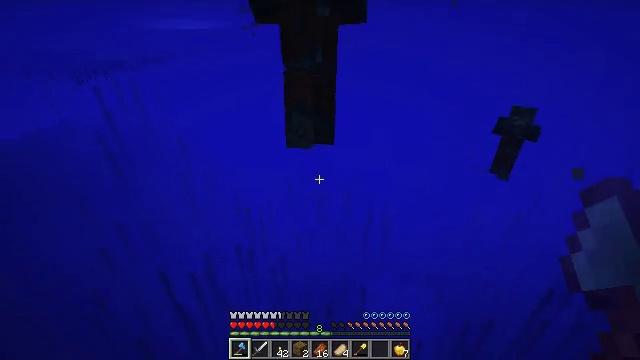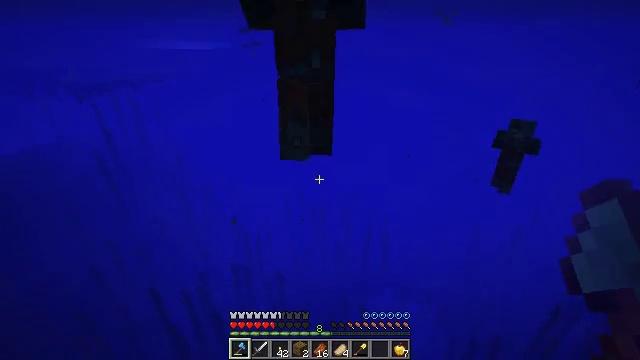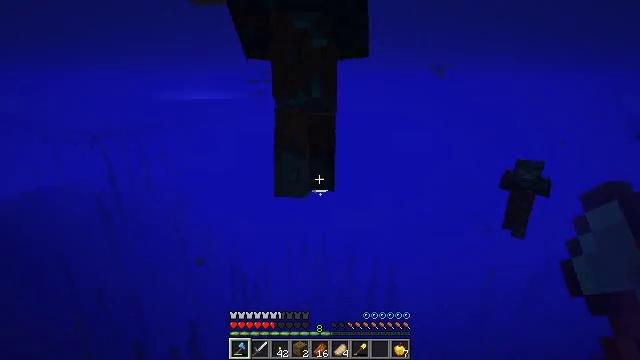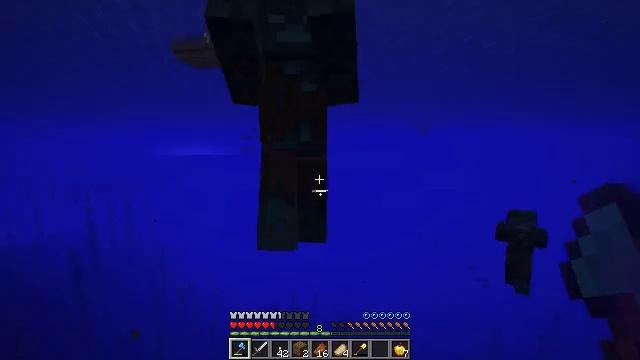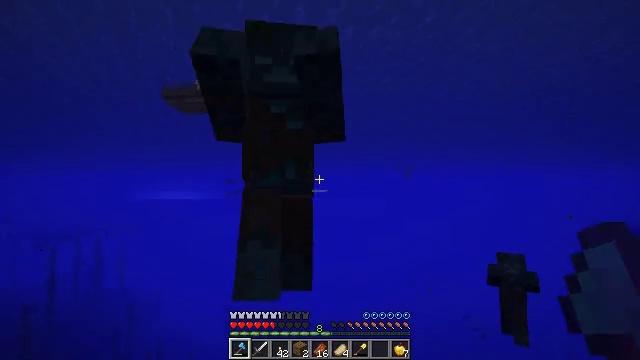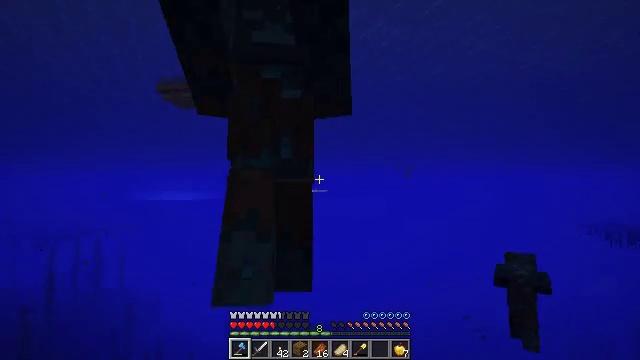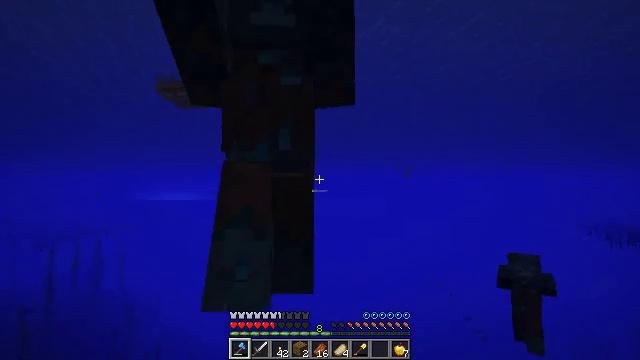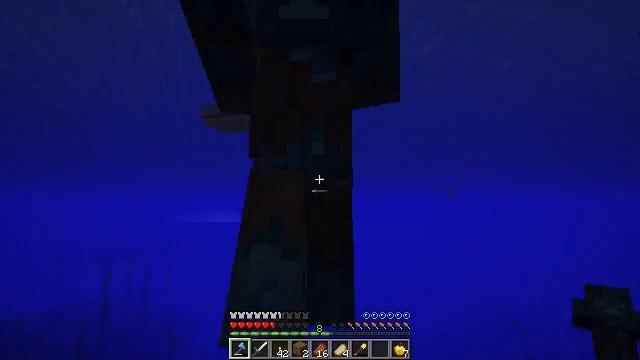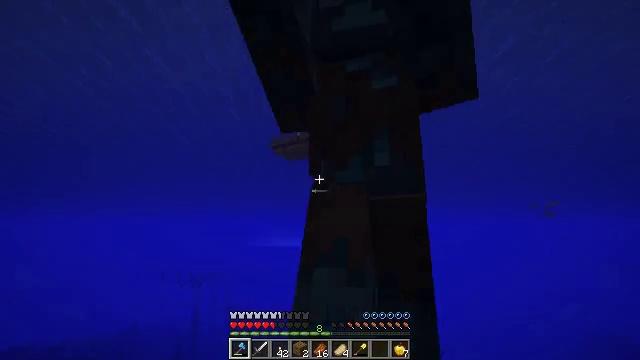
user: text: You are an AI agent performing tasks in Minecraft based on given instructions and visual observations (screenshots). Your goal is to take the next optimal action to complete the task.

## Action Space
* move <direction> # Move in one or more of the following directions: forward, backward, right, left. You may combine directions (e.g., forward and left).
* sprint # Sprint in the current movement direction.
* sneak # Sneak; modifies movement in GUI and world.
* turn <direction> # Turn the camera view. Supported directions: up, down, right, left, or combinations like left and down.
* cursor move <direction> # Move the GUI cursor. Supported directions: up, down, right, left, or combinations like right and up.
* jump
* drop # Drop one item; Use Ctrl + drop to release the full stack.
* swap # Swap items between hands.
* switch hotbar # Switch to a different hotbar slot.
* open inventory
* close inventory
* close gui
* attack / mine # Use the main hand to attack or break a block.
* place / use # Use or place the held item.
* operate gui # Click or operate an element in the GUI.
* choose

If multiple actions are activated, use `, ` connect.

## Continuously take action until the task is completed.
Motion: motion action
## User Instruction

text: Eliminate the undead.
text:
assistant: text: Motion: move forward, sprint, turn up
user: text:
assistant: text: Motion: move forward, sprint, turn up
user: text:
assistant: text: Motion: move forward, turn right and up
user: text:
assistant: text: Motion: move forward, turn right and up, attack / mine
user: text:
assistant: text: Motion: move forward, attack / mine
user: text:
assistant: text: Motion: move forward and move left, sprint, attack / mine
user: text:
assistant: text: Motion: move forward and move left, sprint, turn left and up
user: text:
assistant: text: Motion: move forward and move left, sprint, turn left and up
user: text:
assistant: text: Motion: sprint